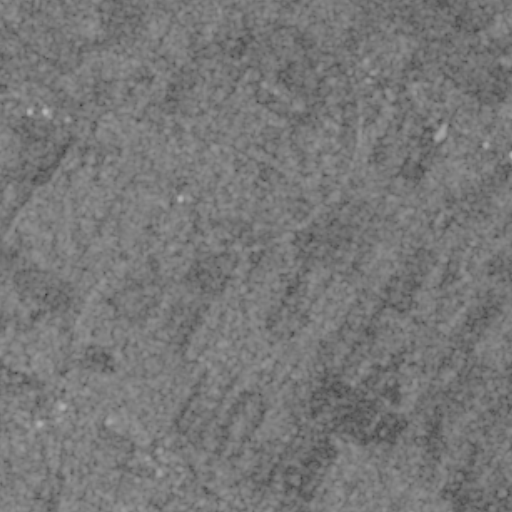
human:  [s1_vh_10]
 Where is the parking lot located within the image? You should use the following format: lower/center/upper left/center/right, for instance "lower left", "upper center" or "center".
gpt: The parking lot is located in the lower center of the image.
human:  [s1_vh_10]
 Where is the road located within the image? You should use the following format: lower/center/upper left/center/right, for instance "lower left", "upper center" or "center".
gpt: There is no road in the image.

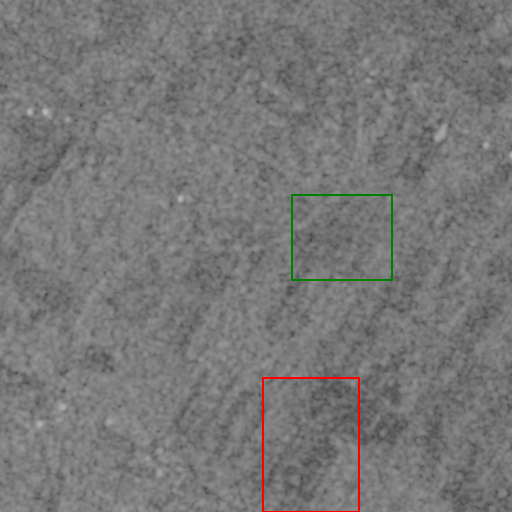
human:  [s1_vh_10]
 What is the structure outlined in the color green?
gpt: The structure outlined in green is a crop field.
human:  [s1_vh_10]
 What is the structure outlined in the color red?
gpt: The structure outlined in red is a quarry.
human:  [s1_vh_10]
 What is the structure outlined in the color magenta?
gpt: There is no magenta outline.